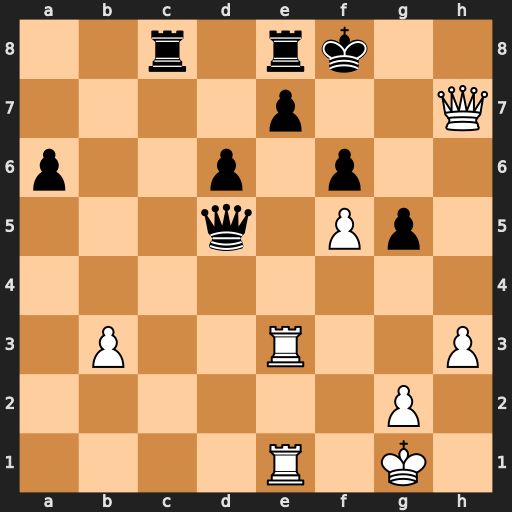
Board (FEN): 2r1rk2/4p2Q/p2p1p2/3q1Pp1/8/1P2R2P/6P1/4R1K1
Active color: w
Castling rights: -
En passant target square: -
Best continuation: Rxe7 Rxe7 Qxe7+ Kg8 Qxf6